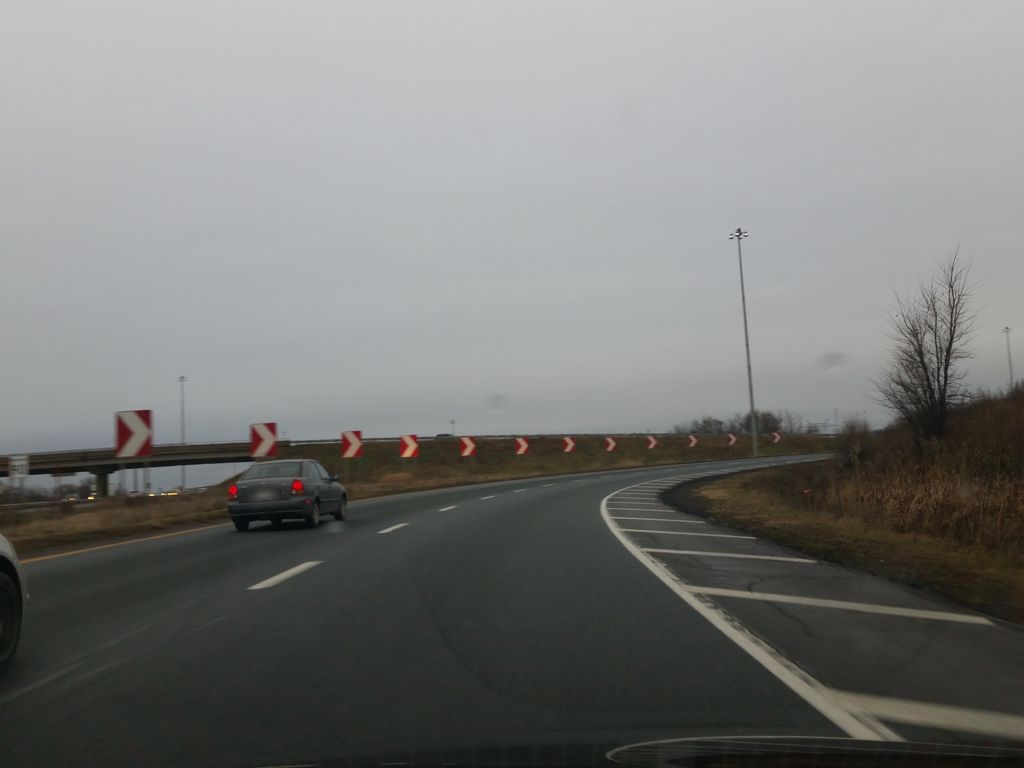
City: quebec_city